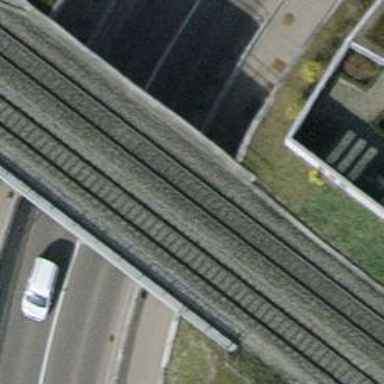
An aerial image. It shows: Cycleway running through tunnel with asphalt surface.